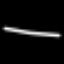
Label: line